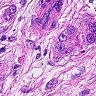
Metastatic tissue present: yes